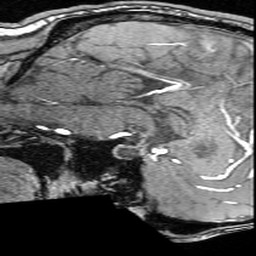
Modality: angio
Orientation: sagittal
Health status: ill
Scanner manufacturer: siemens
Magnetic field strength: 3 T
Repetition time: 0.022 s
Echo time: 0.00395 s